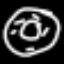
Label: donut